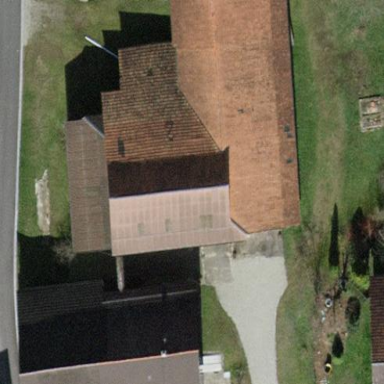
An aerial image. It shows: Part of building.